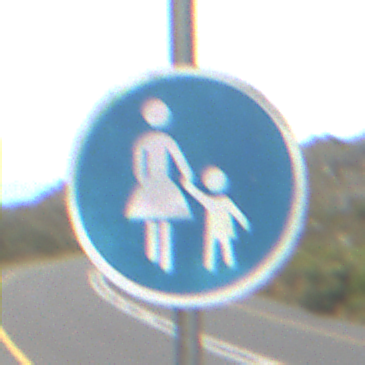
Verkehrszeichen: Gehweg
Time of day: Midday
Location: Outdoor (Nature)
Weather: Overcast
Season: NotSpecified
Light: Natural